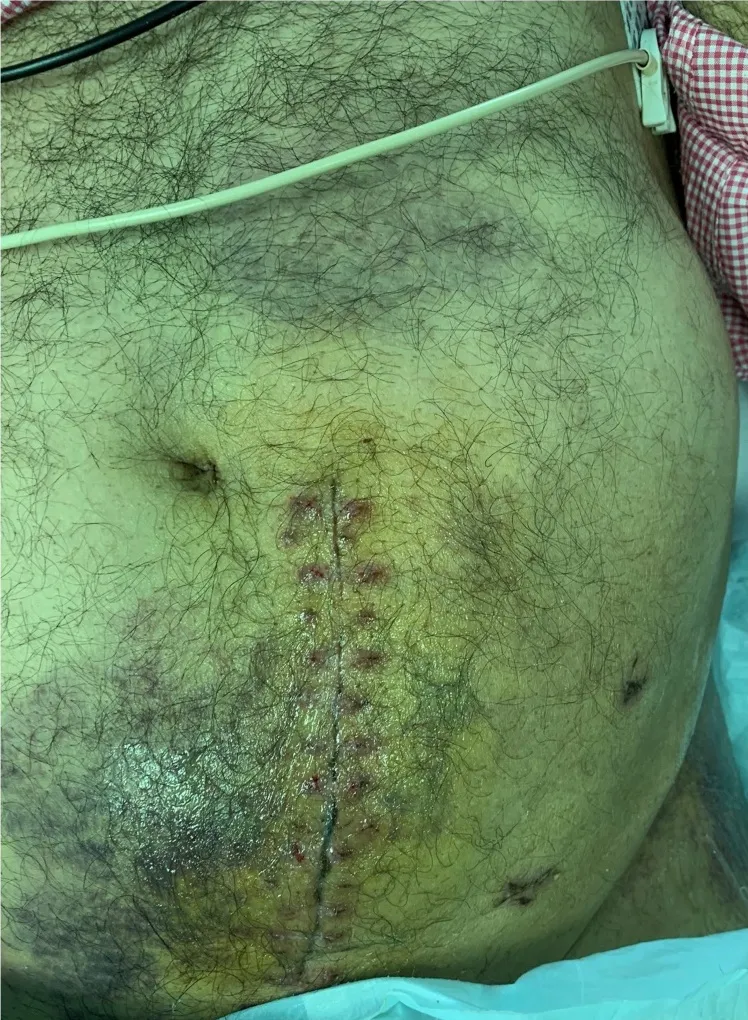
Post Laparotomy wound healed by primary intention. Ecchymosis at the surgery side (left) resolved faster than right side. 14th post-laparotomy day.
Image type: medical_photograph (skin_photograph)